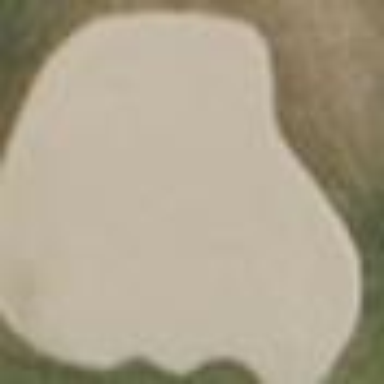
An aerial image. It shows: Golf bunker.